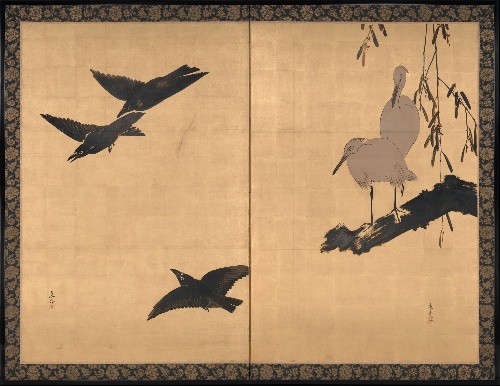
Title: 柴田是真筆　烏鷺図屏風|Egrets and Crows
Artist: Shibata Zeshin
Artist bio: Japanese, 1807–1891
Date: late 19th century
Object type: Screen
Classification: Paintings
Medium: Individual panels remounted as a two-panel folding screen; colored lacquer, white pigment, and gold leaf on paper
Culture: Japan
Period: Meiji period (1868–1912)
Dimensions: Image (each panel): 53 1/2 x 36 in. (135.9 x 91.4 cm)
Overall (each panel): 60 7/8 x 39 1/4 in. (154.6 x 99.7 cm)
Department: Asian Art
Credit line: Fishbein-Bender Collection, Gift of T. Richard Fishbein and Estelle P. Bender, 2011
Accession year: 2011
Repository: Metropolitan Museum of Art, New York, NY
Tags: Birds